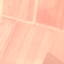
Land use / land cover class: AnnualCrop